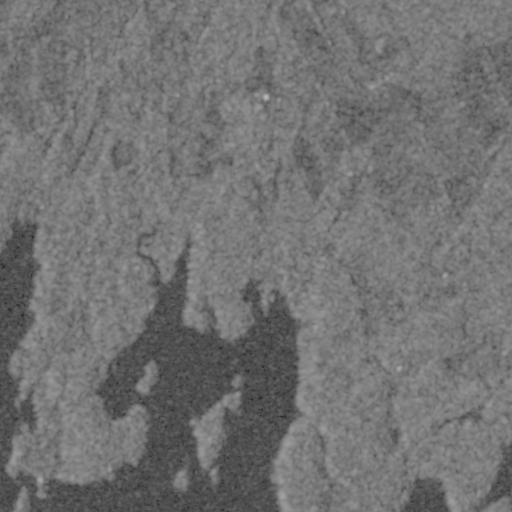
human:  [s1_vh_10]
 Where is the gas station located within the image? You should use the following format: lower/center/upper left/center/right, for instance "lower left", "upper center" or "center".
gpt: The gas station is located in the center of the image.
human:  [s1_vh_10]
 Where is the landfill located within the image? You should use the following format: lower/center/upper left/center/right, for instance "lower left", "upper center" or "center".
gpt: The landfill is located in the center right of the image.
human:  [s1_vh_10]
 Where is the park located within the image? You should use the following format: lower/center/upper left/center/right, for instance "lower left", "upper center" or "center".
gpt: The park is located in the upper left of the image.
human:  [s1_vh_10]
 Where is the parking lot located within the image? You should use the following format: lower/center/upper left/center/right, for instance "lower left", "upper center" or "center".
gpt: The parking lot is located in the center of the image.
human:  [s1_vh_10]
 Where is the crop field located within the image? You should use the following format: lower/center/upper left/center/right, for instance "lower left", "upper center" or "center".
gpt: There is no crop field in the image.

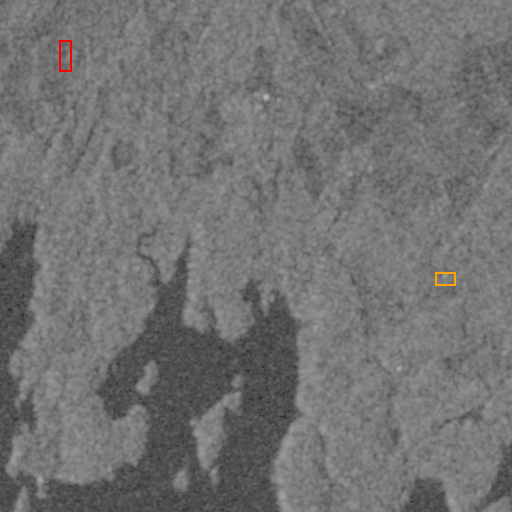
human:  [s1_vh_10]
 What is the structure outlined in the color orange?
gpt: The structure outlined in orange is a landfill.
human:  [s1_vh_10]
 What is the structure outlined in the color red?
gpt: The structure outlined in red is a park.
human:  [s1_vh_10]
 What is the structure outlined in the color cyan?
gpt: There is no cyan outline.